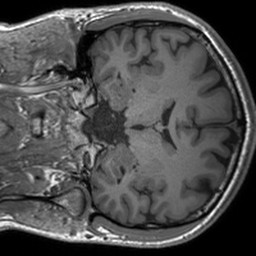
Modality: T1w
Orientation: coronal
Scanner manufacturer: siemens
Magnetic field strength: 3 T
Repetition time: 1.54 s
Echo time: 0.00234 s